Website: walmart
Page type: billing-address
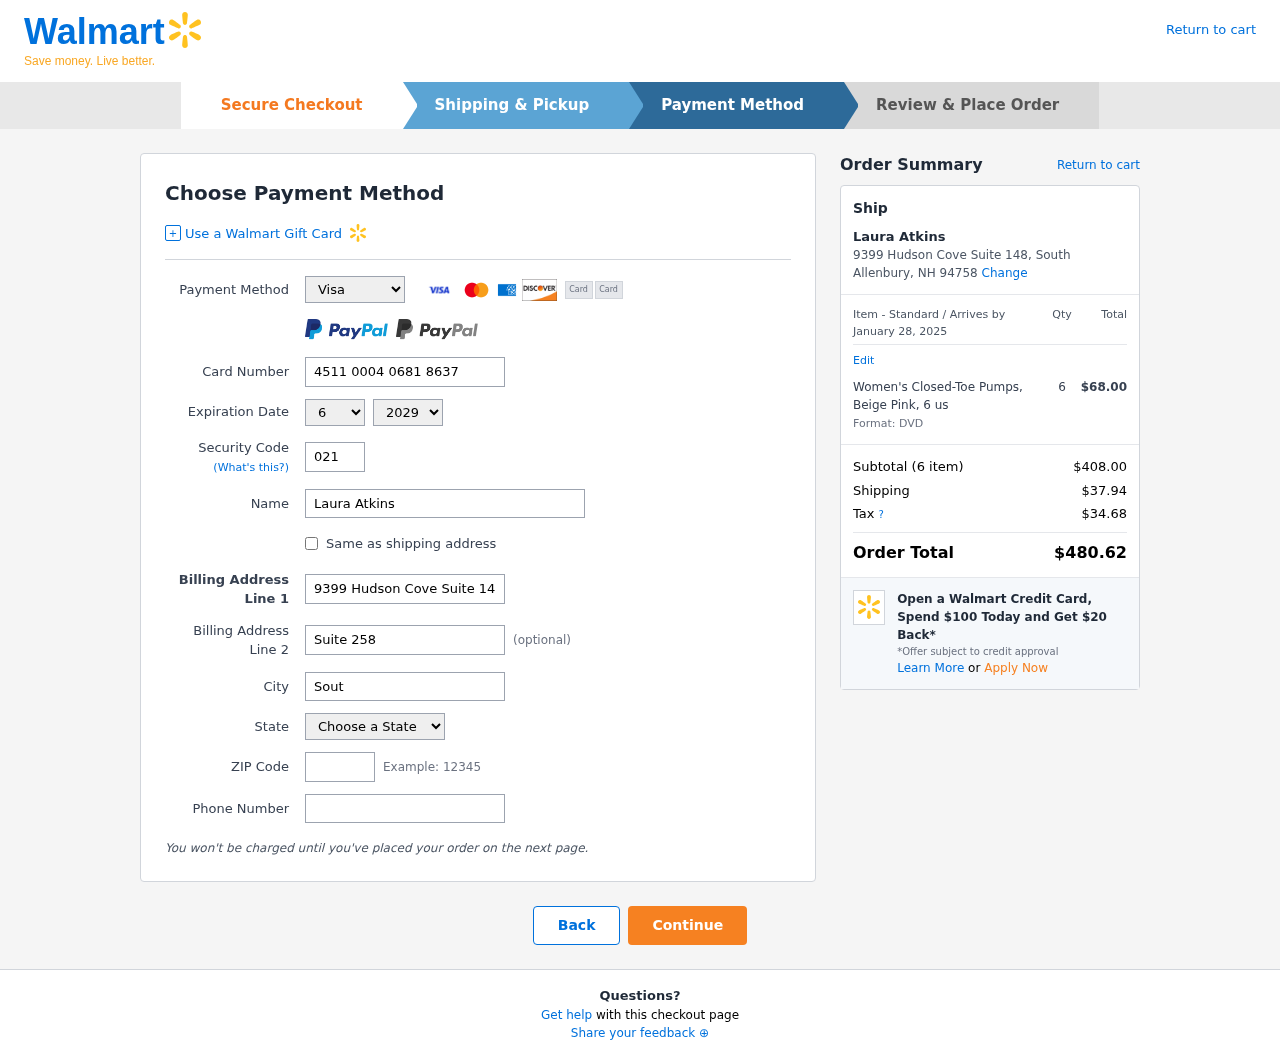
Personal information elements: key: PII_CARD_CVV
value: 021
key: PII_CARD_EXPIRY_MONTH
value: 06
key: PII_CARD_EXPIRY_YEAR
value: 29
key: PII_CARD_NUMBER
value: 4511 0004 0681 8637
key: PII_CARD_TYPE
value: Visa
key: PII_CITY
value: South Allenbury
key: PII_CITY_STATE_ZIP
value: South Allenbury, NH 94758
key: PII_FULLNAME
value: Laura Atkins
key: PII_PHONE
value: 8029355763
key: PII_POSTCODE
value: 94758
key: PII_STATE
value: New Hampshire
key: PII_STREET
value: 9399 Hudson Cove Suite 148
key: PII_STREET2
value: Suite 258
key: PII_FULLNAME2
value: Laura Atkins
Product elements: key: PRODUCT1_NAME
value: Women's Closed-Toe Pumps, Beige Pink, 6 us
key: PRODUCT1_PRICE
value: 68
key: PRODUCT1_QUANTITY
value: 6
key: PRODUCT1_DESC
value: Format: DVD
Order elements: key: ORDER_DELIVERY_DATE
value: January 28, 2025
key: ORDER_NUM_ITEMS
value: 6
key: ORDER_SUBTOTAL
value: $408.00
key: ORDER_SHIPPING_COST
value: $37.94
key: ORDER_TAX
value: $34.68
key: ORDER_TOTAL
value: $480.62